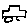
Label: car